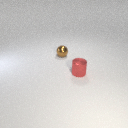
small red metal cylinder in front of small brown metal sphere